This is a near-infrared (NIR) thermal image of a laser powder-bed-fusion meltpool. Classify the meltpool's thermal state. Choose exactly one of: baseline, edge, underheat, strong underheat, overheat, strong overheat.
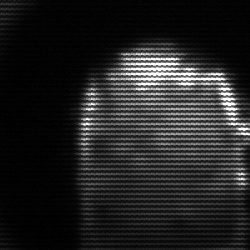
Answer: baseline